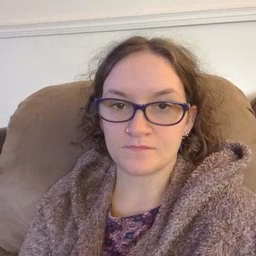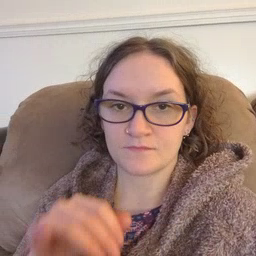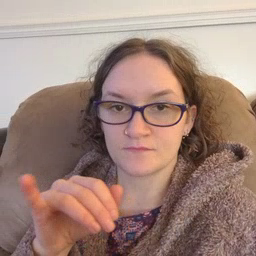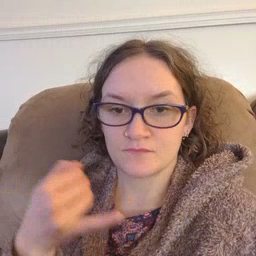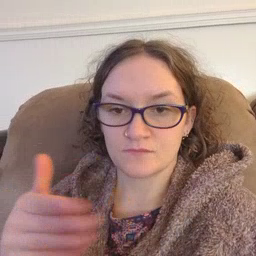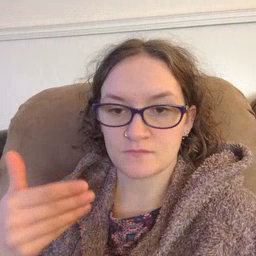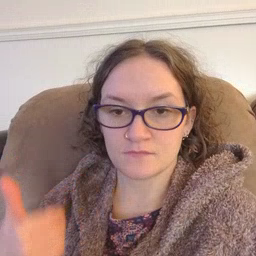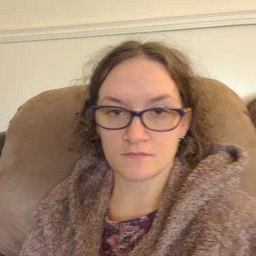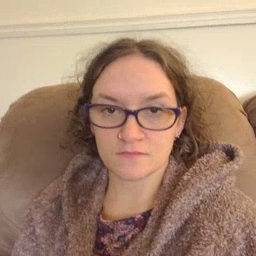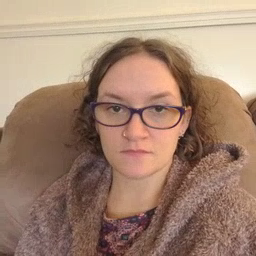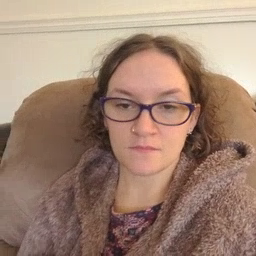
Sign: jeans